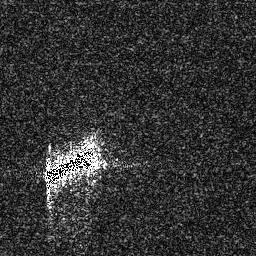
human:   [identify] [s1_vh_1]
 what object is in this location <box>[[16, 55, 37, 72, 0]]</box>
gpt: <ref>1 large ship at the left</ref>